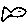
Label: fish